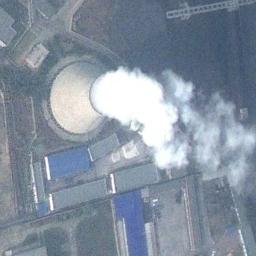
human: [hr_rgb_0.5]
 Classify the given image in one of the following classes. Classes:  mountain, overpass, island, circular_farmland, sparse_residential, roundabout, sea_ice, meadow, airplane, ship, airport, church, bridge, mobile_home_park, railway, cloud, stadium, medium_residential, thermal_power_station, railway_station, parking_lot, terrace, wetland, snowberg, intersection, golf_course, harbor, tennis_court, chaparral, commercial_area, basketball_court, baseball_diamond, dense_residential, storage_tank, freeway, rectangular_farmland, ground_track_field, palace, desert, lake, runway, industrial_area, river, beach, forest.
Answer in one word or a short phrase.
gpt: thermal_power_station